五年级 · 立体几何学
如图是一个正方体六个面的展开图, 这六个面分别是 $\mathrm{A} 、 \mathrm{~B} 、 \mathrm{C} 、 \mathrm{D} 、 \mathrm{E} 、 \mathrm{~F}$, 原正方体对应的面中, $\mathrm{C}$ 对( ); F 对( )。

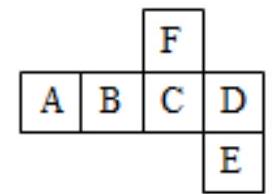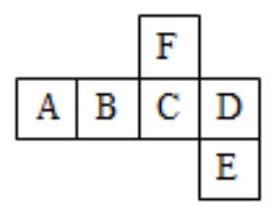
答案: 解A E

【分析】根据正方体展开图的 11 种特征, 此图属于正方体展开图的“1-4-1”型, 折成正方体后, 字母 $\mathrm{A}$ 与 $\mathrm{C}$ 相对, $\mathrm{B}$ 与 $\mathrm{D}$ 相对, $\mathrm{E}$ 与 $\mathrm{F}$ 相对。

【详解】如图:

原正方体对应的面中, C 对 A; F 对 E。

【点睛】正方体展开图分四种类型, 11 种情况, 每种情况折成正方体后哪些面相对是有规律的, 记住规律, 能快速解答此类题。